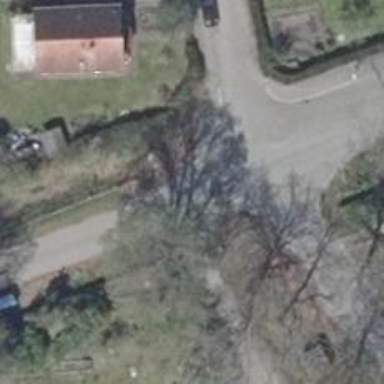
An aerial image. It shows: Asphalt road in residential area.